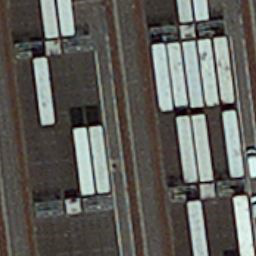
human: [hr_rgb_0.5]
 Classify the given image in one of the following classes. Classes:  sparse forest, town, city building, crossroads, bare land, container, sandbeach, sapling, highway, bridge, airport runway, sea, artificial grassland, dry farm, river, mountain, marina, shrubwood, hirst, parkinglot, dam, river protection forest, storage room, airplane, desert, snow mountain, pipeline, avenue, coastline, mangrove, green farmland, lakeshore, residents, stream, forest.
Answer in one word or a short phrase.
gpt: container